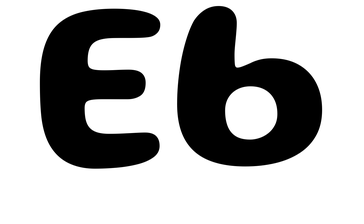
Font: Gluten_SemiBold